Question: I am trying to upload an image to Twitter and make it appear automatically, meaning not needing to click "Show Photo". I am able to post a status and image using POST statuses/update_with_media. That is fairly easy to do, but it still does not appear "inline." The <URL> service? I tried putting the parameters in the url and the body but each time I get Bad Request.

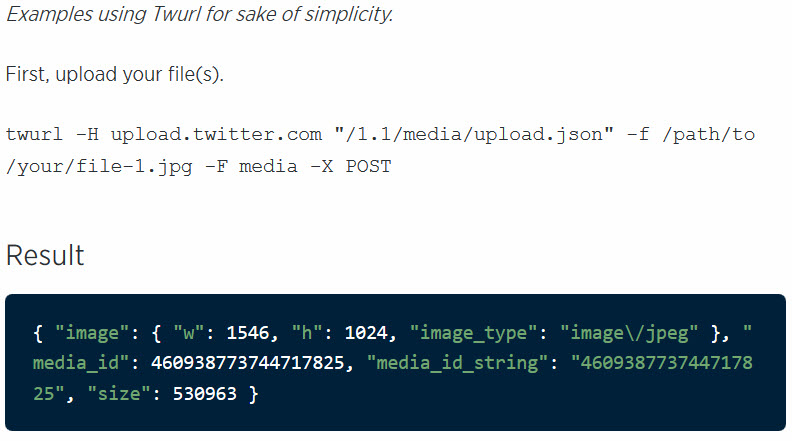
Answer: Even though I spend about 15 hours working on this, I found a "solution" 10 minutes after posting on SO. It seems that the size of the image plays a role. I just used statuses/update_with_media using a larger image and it appeared inline. A slightly smaller image does not appear inline. I would still like to know how to call the service though.